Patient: sex M, age 49
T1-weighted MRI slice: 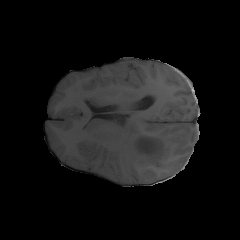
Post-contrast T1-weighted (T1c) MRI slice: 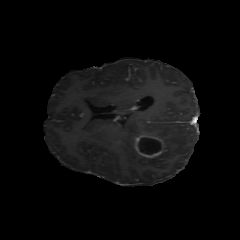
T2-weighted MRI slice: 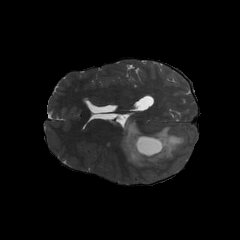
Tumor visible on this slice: yes
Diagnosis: Astrocytoma, IDH-mutant
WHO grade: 4